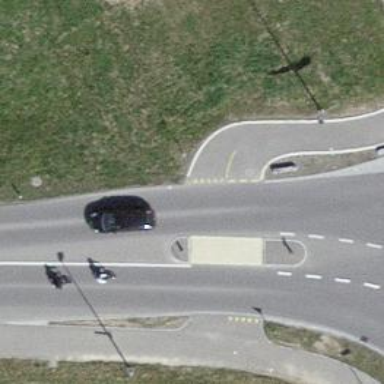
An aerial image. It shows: Cycleway.